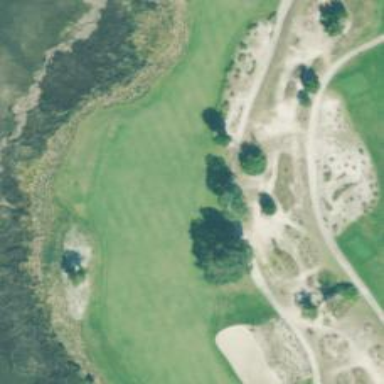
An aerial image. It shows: Golf fairway surrounded by grass.